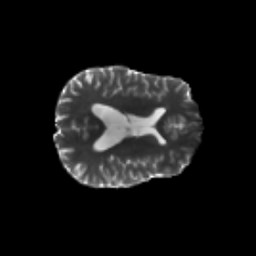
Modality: T2w
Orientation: axial
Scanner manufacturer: siemens
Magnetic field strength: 3 T
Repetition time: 8.8 s
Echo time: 0.085 s